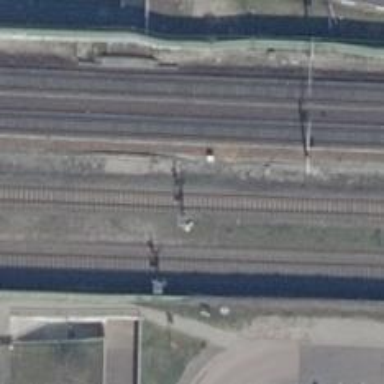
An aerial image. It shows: Railway signal.